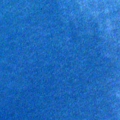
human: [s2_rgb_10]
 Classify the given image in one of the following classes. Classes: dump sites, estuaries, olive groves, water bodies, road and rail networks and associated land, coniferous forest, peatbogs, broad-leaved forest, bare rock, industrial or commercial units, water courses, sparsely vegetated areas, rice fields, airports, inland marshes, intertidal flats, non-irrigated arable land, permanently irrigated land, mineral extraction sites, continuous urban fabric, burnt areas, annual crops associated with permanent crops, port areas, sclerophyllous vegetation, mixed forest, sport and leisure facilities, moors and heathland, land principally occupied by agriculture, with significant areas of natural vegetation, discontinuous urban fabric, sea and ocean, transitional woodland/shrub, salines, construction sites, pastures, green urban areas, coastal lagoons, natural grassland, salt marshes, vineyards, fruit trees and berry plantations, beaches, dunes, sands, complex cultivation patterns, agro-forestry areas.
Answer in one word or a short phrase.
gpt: sea and ocean